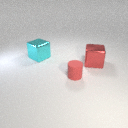
large cyan metal cube behind large red metal cube